【题型】解答题　【知识点】平面几何　【难度】easy
数学家在研究平面几何问题时分别总结出如下结论：

\textcircled{1} 四边形的四个顶点共圆的充要条件是四边形的内对角互补.

\textcircled{2} (托勒密定理) 任意凸四边形，两组对边的乘积之和不小于两条对角线的乘积，当且仅当该四边形的四个顶点共圆时等号成立.

\textcircled{3} (婆罗摩笈多面积定理) 若给定凸四边形的四条边长，当且仅当该四边形的四个顶点共圆时，四边形的面积最大.

根据上述材料，解决以下问题：

(1) 见图 1，若 $AB=\sqrt{2}, BC=1, \angle ACD=\frac{\pi}{2}, AC=CD$，求线段 $BD$ 长度的最大值，并求出此时线段 $AC$ 长度；

(2) 见图 2，若 $AB=2, BC=6, AD=CD=4$，求四边形 $ABCD$ 面积的最大值，并求出此时角 $A$ 的大小.
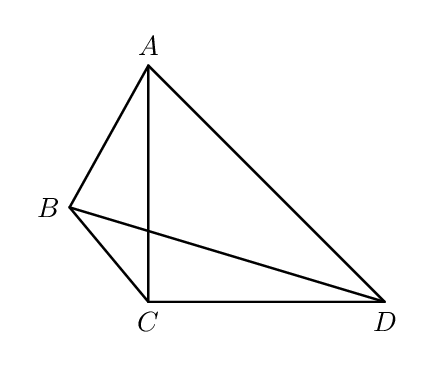
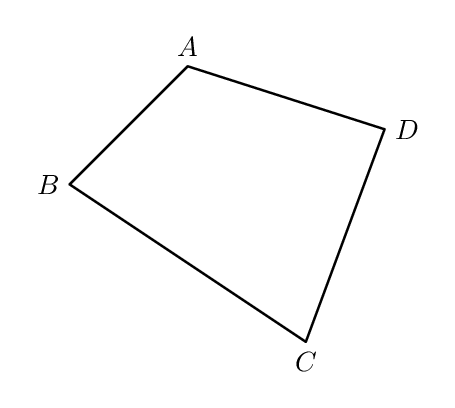
【解答】

【答案】 (1) $BD=2\sqrt{2}$， $AC=\sqrt{5}$ \qquad (2) $8\sqrt{3}$ ； $A=\frac{2\pi}{3}$

【分析】 (1) 根据“托勒密定理”表示出边长的关系即可求出.

(2) 连接 $BD$，分别在 $\triangle ABD$ 和 $\triangle BCD$ 利用余弦定理，再结合四点共圆后同角三角函数关系解出角 $A$，最后由三角形的面积公式得到四边形的面积.

【详解】 (1) 设 $AC=CD=x$，则 $AD=\sqrt{2}x$，

由材料可知，$AB \cdot CD + BC \cdot AD \ge AC \cdot BD$，

即 $\sqrt{2} \cdot x + 1 \cdot \sqrt{2}x \ge BD \cdot x$，

解得 $BD \le 2\sqrt{2}$，

所以线段 $BD$ 长度的最大值为 $2\sqrt{2}$.

由托勒密定理可知 $AD$ 为圆的直径， $\angle ABD = 90^\circ$，

所以 $AD^2 = AB^2 + BD^2 \Rightarrow AD = \sqrt{10}$，

所以 $AC^2 + CD^2 = AD^2 \Rightarrow AC = \sqrt{5}$.

(2) 由材料可知，当 $A, B, C, D$ 四点共圆时，四边形 $ABCD$ 的面积达到最大.

连接 $BD$，在 $\triangle ABD$ 中，由余弦定理得：

$BD^2 = AB^2 + AD^2 - 2AB \cdot AD \cos A = 20 - 16 \cos A$， \textcircled{1}

在 $\triangle BCD$ 中，由余弦定理得：

$BD^2 = BC^2 + CD^2 - 2BC \cdot CD \cos C = 52 - 48 \cos C$， \textcircled{2}

因为 $A, B, C, D$ 四点共圆，所以 $A+C=\pi$，从而 $\cos A = \cos(\pi-C) = -\cos C$， \textcircled{3}

由\textcircled{1}\textcircled{2}\textcircled{3}，解得 $\cos A = -\frac{1}{2}$，

因为 $A \in (0, \pi)$，所以 $A = \frac{2\pi}{3}$.

从而 $S_{\triangle ABD} = \frac{1}{2} AB \cdot AD \cdot \sin A = \frac{1}{2} \times 2 \times 4 \times \sin \frac{2\pi}{3} = 2\sqrt{3}$，

$S_{\triangle BCD} = \frac{1}{2} CB \cdot CD \cdot \sin C = \frac{1}{2} \times 6 \times 4 \times \sin \frac{\pi}{3} = 6\sqrt{3}$，

所以 $S_{ABCD} = S_{\triangle ABD} + S_{\triangle BCD} = 8\sqrt{3}$.

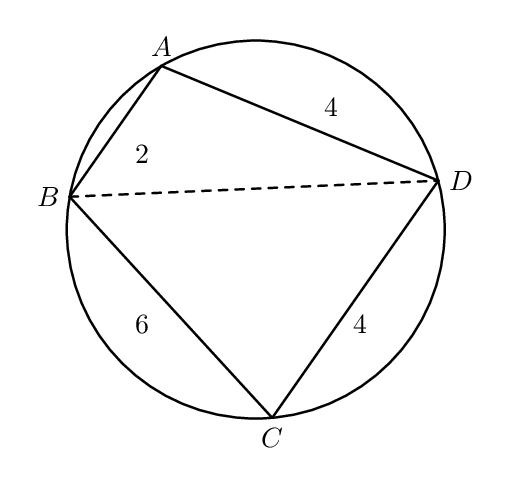